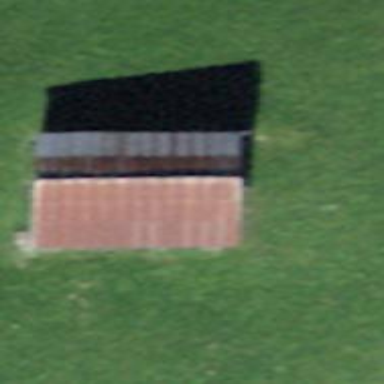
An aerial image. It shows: Barn.